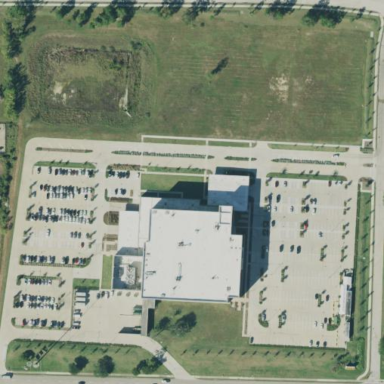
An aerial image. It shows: Healthcare facility identified as hospital.